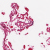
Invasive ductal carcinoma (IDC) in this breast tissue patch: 0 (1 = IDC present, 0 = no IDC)